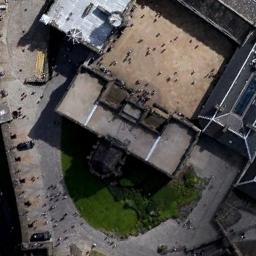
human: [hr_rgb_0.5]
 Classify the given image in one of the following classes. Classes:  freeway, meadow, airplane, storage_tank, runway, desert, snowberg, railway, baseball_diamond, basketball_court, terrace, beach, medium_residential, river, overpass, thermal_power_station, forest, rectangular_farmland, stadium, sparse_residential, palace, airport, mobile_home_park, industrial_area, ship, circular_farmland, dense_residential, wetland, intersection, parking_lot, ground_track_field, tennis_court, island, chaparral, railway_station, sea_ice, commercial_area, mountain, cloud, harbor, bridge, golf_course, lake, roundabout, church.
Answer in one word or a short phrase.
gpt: palace